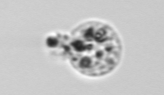
Label: Amoeba